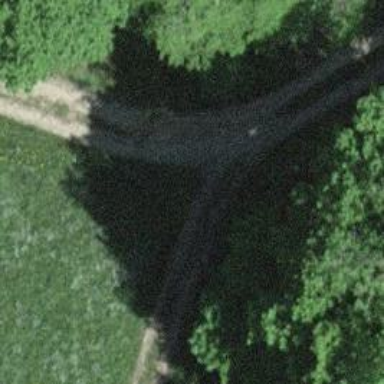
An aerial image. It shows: Track road passing over bridge with grade 3 tracktype.